Question: I'm creating a blog page, and I need a DIV to take 100% of all the available width and height.

When I try using 'Height : 100%', the DIV only takes what is the visible area. So, if the screen resolution is 1920x1080, and the website is 900x16000 large.... Height:100% gives 1080 only. I've seen a lot of answers here before posting this but haven't managed to get it to work.
CSS:
'''
#parent
{
position : absolute;
background: green;
height : 100%;
width : 100%;
}
.child
{
position: relative;
float:left;
background: red;
height : 400px;
width : 500px;
border : 1px solid yellow;
margin: 10px 10px 10px 10px;
}
'''
HTML:
'''
<div id="parent">
<div class="child"> Some text </div>
<div class="child"> Some text </div>
<div class="child"> Some text </div>
<div class="child"> Some text </div>
<div class="child"> Some text </div>
</div>
'''
Take a look at this JSFiddle : <URL>
What I need is that the green area takes ALL the available space, till the very bottom of the (scrollable) page.
Edit:
I have to change the question a bit because the answers are working with the examples I provided, but not with a gradient background. Here's a new JSFiddle with a gradient and min-height:
<URL>
The gradient does not make it all the way to the bottom of the page but just stops!
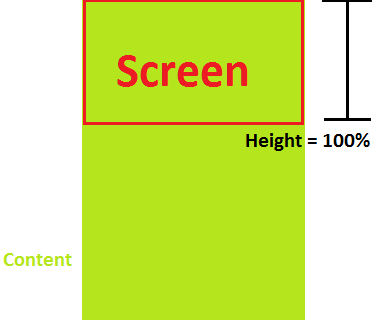
Answer: use min-height instead of height. So that it take the space of the content even it is larger than visible screen. Take a look at this <URL>
'''
<div id="parent">
<div class="child"> Some text </div>
<div class="child"> Some text </div>
<div class="child"> Some text </div>
<div class="child"> Some text </div>
</div>
'''
and css
'''
#parent
{
position : absolute;
background: green;
min-height : 100%;
width : 100%;
}
.child
{
position: relative;
float:left;
background: red;
height : 100px;
width : 500px;
border : 1px solid yellow;
margin: 10px 10px 10px 10px;
}
'''
: if your content is greater than your screen width then you can also try
> min-width:100%;
Your gradient is stopping because you didn't use min-height:100% in your <URL>
Try this <URL>